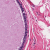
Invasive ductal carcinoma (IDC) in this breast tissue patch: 0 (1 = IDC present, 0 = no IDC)